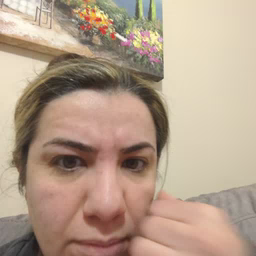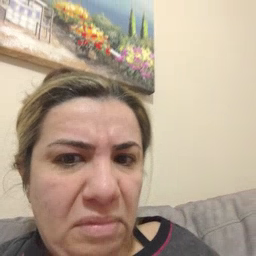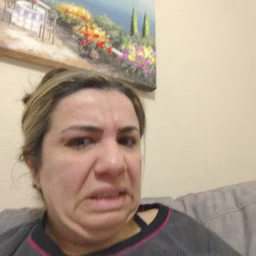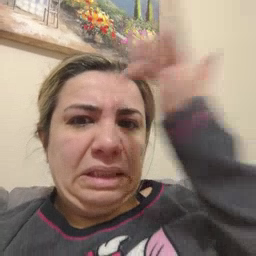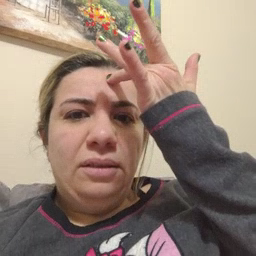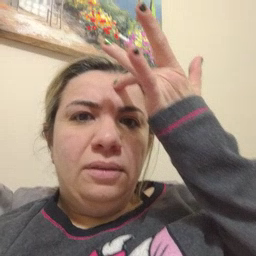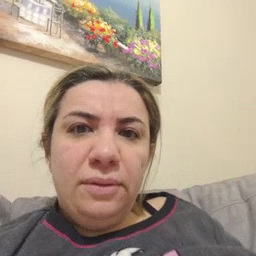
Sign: sick